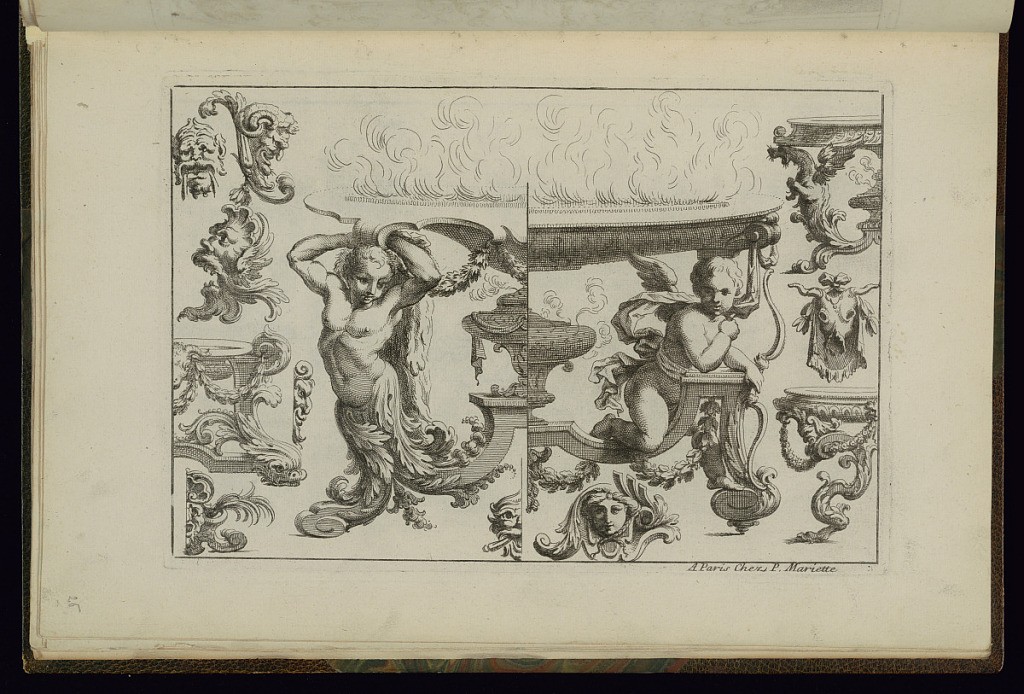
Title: Braziers and Ornament Designs
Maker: Alexis Loir, French, 1640 - 1713
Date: ca.1660–1713
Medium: Engraving on paper
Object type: Print
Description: Designs for braziers and details of ornament featuring masks (mascarons), terminal figures, winged putti, bows, dragons, festoons of leaves, shells, foliate scrolls, and scrolling leaves (rinceaux).